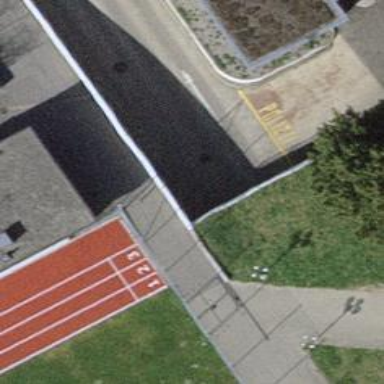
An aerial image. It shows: Bollard barrier.